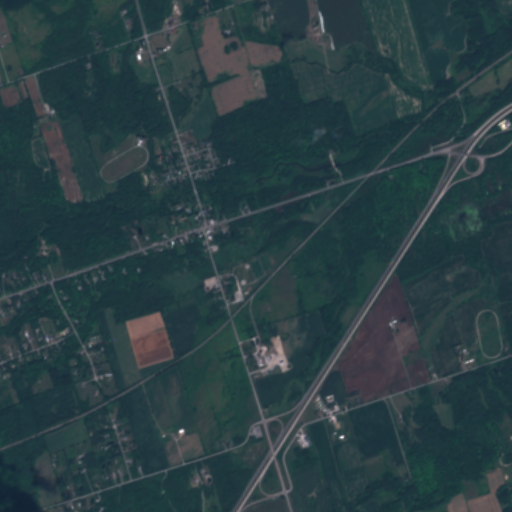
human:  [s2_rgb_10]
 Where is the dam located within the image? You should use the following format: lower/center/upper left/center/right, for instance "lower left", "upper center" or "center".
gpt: The dam is located in the upper center of the image.
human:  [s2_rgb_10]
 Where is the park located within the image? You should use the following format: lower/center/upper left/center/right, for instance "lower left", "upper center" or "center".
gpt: The park is located in the center of the image.
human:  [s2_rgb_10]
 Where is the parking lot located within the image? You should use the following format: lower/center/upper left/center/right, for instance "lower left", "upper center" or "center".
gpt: The parking lot is located in the lower center of the image.
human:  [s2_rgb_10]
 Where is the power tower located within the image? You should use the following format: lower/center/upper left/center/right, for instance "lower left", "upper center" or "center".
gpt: The power tower is located in the lower right of the image.
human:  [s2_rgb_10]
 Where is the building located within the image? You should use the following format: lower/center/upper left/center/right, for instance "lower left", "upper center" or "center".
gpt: There is no building in the image.